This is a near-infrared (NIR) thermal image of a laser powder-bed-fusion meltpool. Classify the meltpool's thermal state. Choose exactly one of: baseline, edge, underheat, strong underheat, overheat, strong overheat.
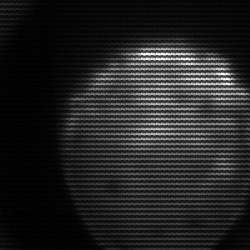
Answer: edge